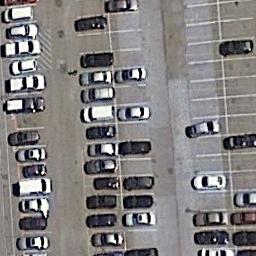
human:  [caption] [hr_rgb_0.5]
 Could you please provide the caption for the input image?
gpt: There are many different colored cars in the parking lot .

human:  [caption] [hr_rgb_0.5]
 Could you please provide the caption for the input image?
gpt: There are some cars on the parking lot .

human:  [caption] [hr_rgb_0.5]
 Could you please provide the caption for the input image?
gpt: The parking lot has some neatly arranged cars .

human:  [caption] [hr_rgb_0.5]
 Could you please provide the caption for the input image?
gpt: There are many yellow signs in the parking lot .

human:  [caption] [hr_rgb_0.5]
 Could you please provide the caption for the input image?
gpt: There are some cars on the parking lot .